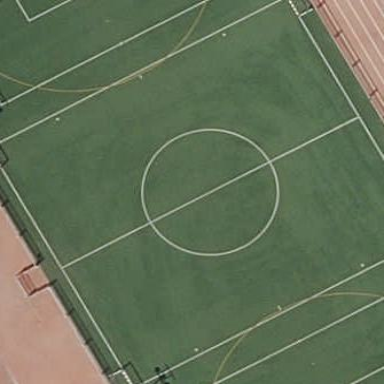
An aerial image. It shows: Soccer pitch designated for leisure and sports activities.